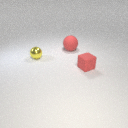
small yellow metal sphere in front of large red rubber sphere